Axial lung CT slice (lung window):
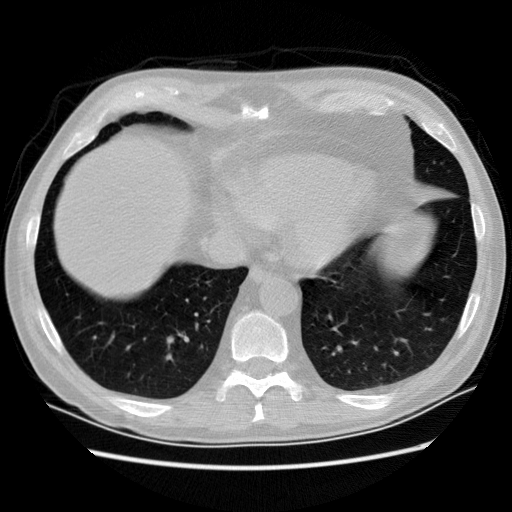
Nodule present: no